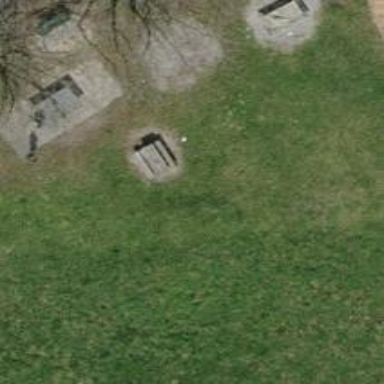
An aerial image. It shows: Picnic table located in leisure land area.